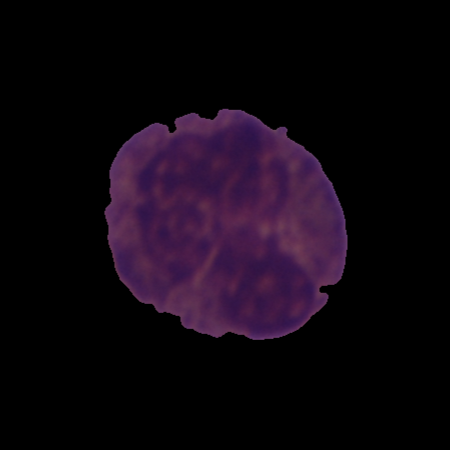
Label: cancer